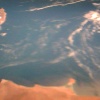
Label: water